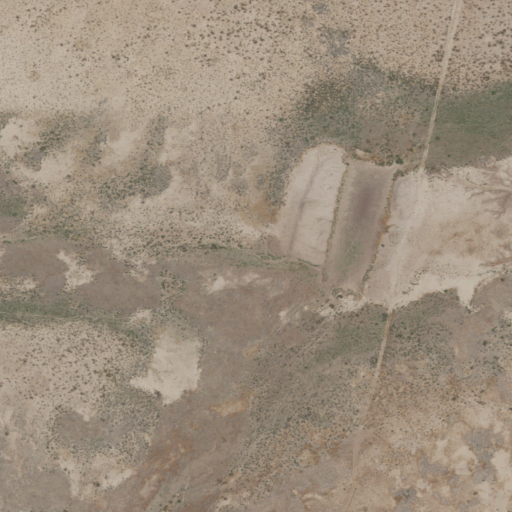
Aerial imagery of valley in New Mexico named Horse Draw containing grassland and shrub